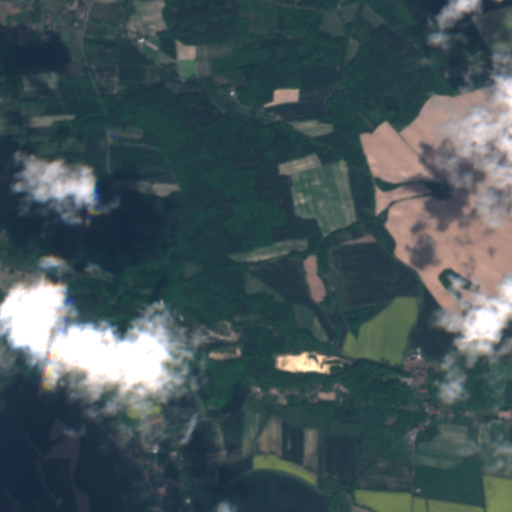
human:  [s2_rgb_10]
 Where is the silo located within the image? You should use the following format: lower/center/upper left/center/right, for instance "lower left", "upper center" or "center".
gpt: The silo is located in the lower right of the image.
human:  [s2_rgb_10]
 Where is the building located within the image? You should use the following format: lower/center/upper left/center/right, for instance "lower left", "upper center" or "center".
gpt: There is no building in the image.